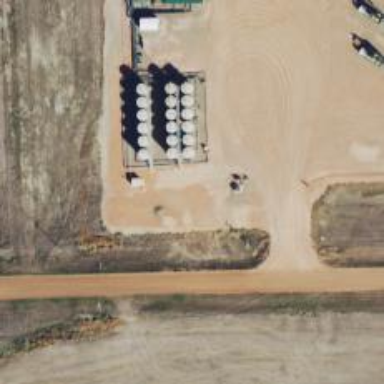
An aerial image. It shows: Storage tank with man-made structure.